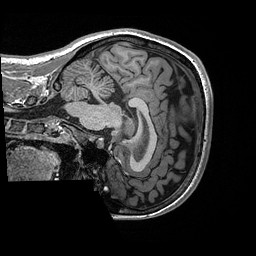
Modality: T1w
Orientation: sagittal
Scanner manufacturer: ge
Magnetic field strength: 3 T
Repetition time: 2.349 s
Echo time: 0.002968 s